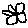
Label: flower